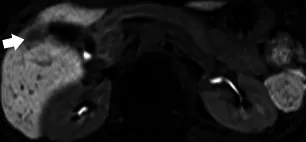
Diagnostic images before the second hepatectomy. And gadolinium ethoxybenzyl diethylenetriamine pentaacetic acid-enhanced MRI The lesion in segment IV is in contact with the root of the middle hepatic vein and the left hepatic vein (D).
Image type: radiology (mri)